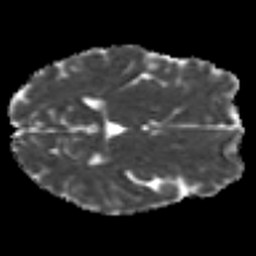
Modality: MD
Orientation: axial
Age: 23
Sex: female
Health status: ill
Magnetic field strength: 3 T
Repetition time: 8.4 s
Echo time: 0.0926 s